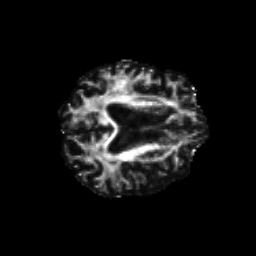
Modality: FA
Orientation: axial
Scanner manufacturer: siemens
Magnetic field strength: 3 T
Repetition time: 6.8 s
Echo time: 0.093 s